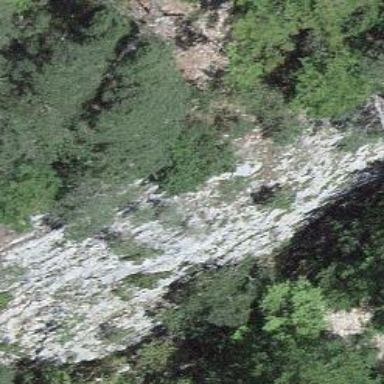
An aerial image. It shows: Cliff in nature.